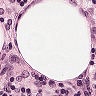
Metastatic tissue present: no